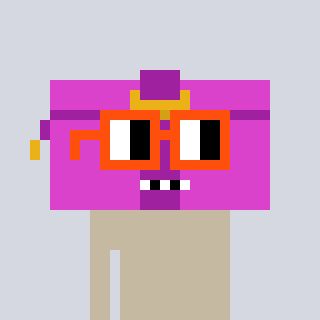
a pixel art character with square orange glasses, a clutch-shaped head and a darkbrown-colored body on a cool background